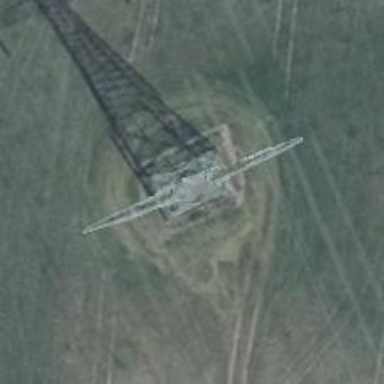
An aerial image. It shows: Power tower.